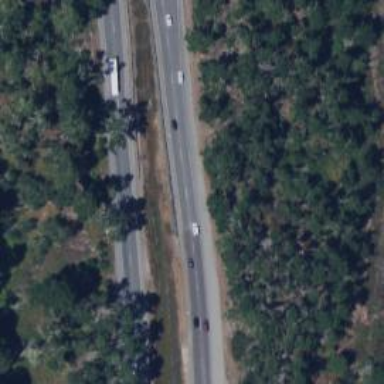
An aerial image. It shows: Asphalt trunk highway.